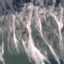
Land use / land cover: HerbaceousVegetation